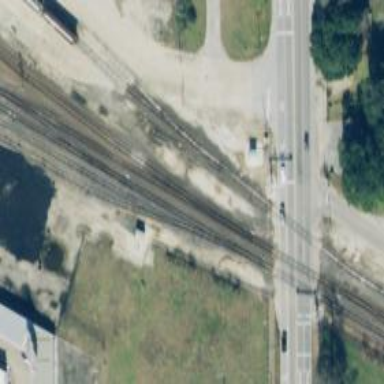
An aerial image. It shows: Rail spur service.